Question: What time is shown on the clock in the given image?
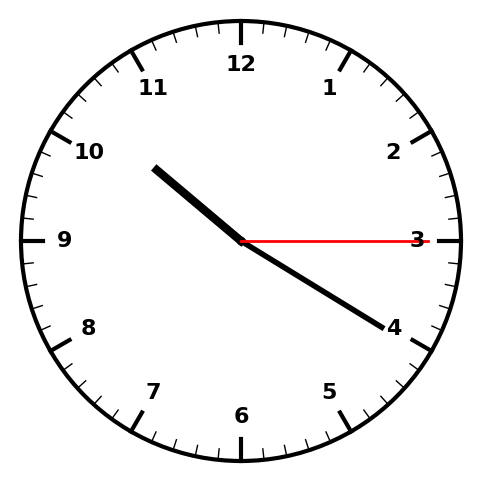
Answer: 10:20:15